Interaction volume radius: 10 \u00c5
Interaction volume height: 10 \u00c5
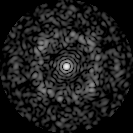
Disorder parameter: 0.7004